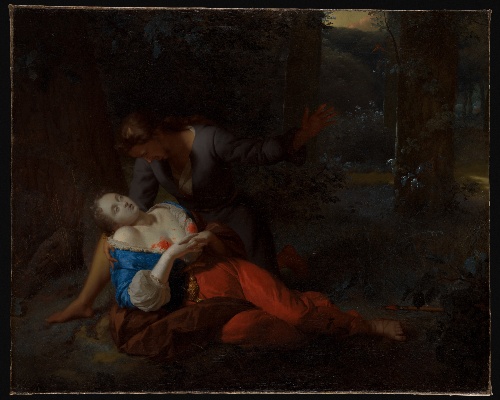
Title: Cephalus and Procris
Artist: Godfried Schalcken
Artist bio: Dutch, Made 1643–1706 The Hague
Date: probably 1680s
Object type: Painting
Classification: Paintings
Medium: Oil on canvas
Dimensions: 25 1/2 x 31 3/8 in. (64.8 x 79.7 cm)
Department: European Paintings
Credit line: Rogers Fund, 1974
Accession year: 1974
Repository: Metropolitan Museum of Art, New York, NY
Tags: Men|Women